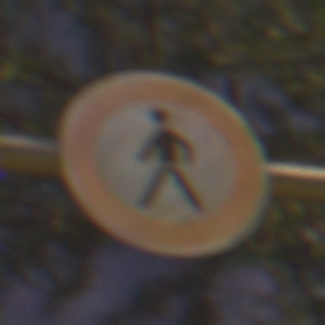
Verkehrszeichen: VerbotFussgaenger
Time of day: Night
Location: Outdoor (Suburban)
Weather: PartlyCloudy
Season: NotSpecified
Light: Artificial